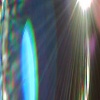
Label: sunburn